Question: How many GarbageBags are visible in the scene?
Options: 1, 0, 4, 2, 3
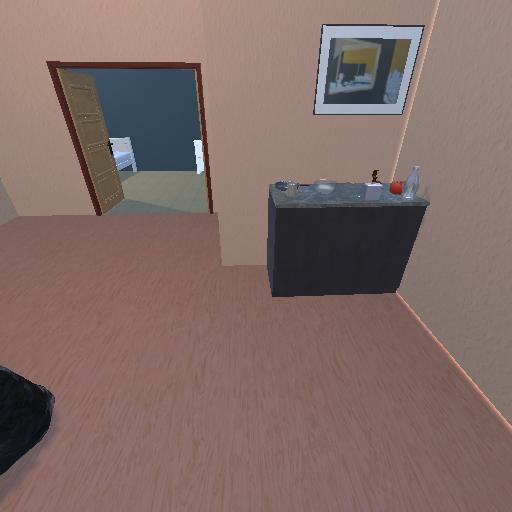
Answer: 1